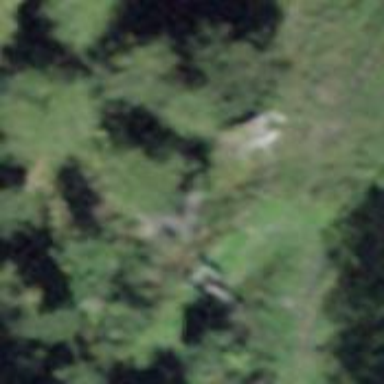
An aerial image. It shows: Kissing gate.